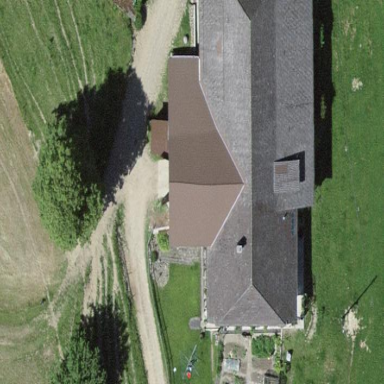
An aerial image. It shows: Farm building.